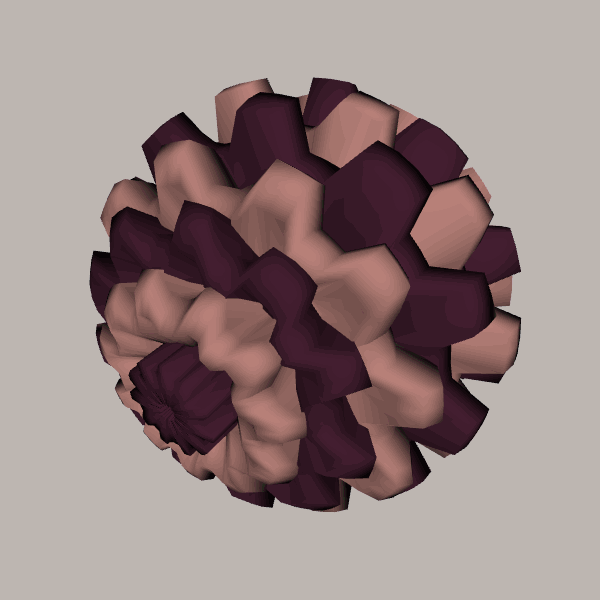
Background: light